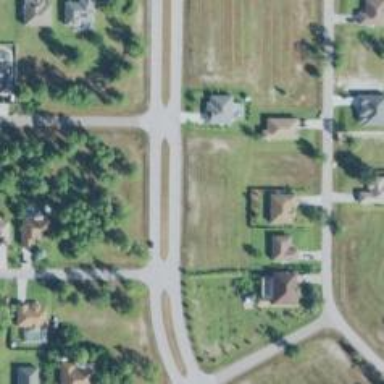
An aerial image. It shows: Tertiary road.